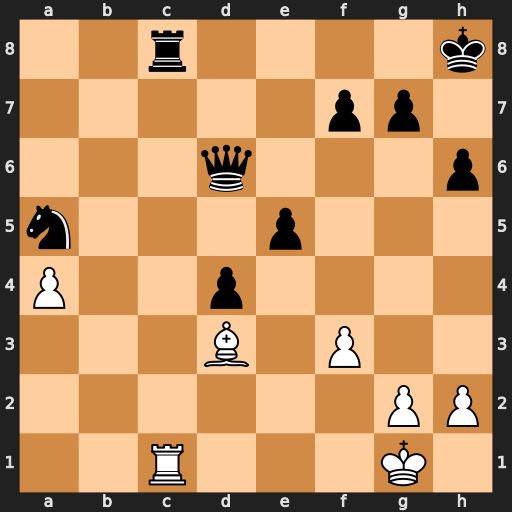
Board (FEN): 2r4k/5pp1/3q3p/n3p3/P2p4/3B1P2/6PP/2R3K1
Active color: w
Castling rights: -
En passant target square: -
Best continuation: Rxc8+ Qd8 Rxd8#